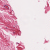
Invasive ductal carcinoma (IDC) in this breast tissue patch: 0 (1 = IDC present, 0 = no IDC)